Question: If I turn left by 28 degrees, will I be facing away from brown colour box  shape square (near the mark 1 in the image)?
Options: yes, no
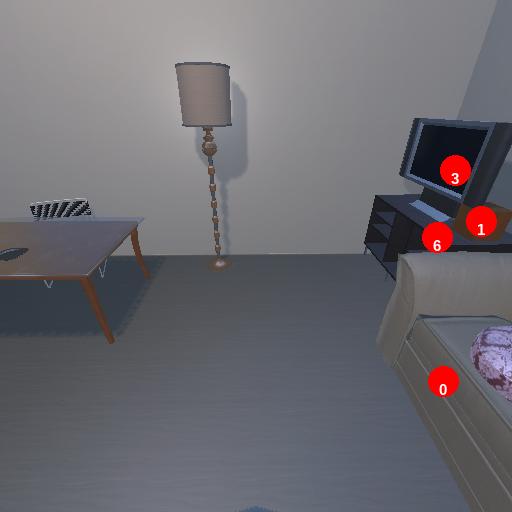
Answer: yes